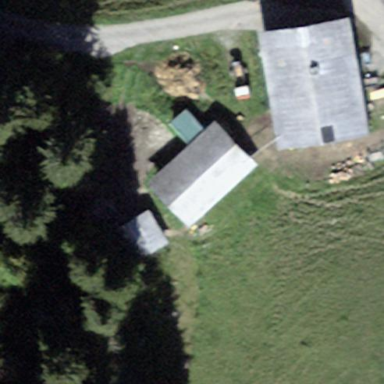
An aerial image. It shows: Farm auxiliary building.